Question: I just learnt XSLT today when I wanted to pretty print the playlist export (xml) from itunes. I finally understood how XSLT pertains to XML and how useful it can be. I picked up the code from
<URL>. What I wanted at the end of the display is a sumtotal of all the duration column. I can't figure out how to do that. I've researched on stack overflow and google with no luck so far. The results I have found have been confusing.
So can anybody can help me figure out how to calculate the total of a dynamic/calculated column? see <URL>
Here is the relevant part of the XSLT
'''
<td> <!-- calculating duration : formattime(end | total - start | 0), is there a simpler way to do it? -->
<xsl:variable name="totduration">
<xsl:choose>
<xsl:when test="string(number(following-sibling::Start_Time))='NaN'">
<xsl:value-of select="following-sibling::Stop_Time"/>
</xsl:when>
<xsl:when test="string(number(following-sibling::Stop_Time))='NaN'">
<xsl:value-of select="number(following-sibling::Total_Time) - number(following-sibling::Start_Time)"/>
</xsl:when>
<xsl:otherwise>
<xsl:value-of select="number(following-sibling::Stop_Time) - number(following-sibling::Start_Time)"/>
</xsl:otherwise>
</xsl:choose>
</xsl:variable>
<!-- for the javascript approach using jquery. didn't work -->
<span class="sumData" style="display:none"> <xsl:value-of select="$totduration"/></span>
<xsl:call-template name="formatTime">
<xsl:with-param name="t" select="$totduration"/>
</xsl:call-template>
</td>
'''
Edit: Clarifying the logic of the duration calculation. Since start and stop are optional, the actual formula is (stop | total) - (start | 0). This means that if neither exists, then duration is identical to length i.e. it plays from start to end! Every song has that property. However if even one of the nodes (start or stop) is defined then the duration can be different from the total length of the song.
some sample XML
'''
<songlist>
<song>
<Track_ID>169</Track_ID>
<Name>AAAAA</Name>
<Album>AAAAA</Album>
<Genre>AAAAA</Genre>
<Start_Time>78000</Start_Time>
<Stop_Time>122000</Stop_Time>
<Total_Time>357537</Total_Time>
</song>
<song>
<Track_ID>174</Track_ID>
<Name>BBBBBB</Name>
<Artist>BBBBBB</Artist>
<Album>BBBBBB</Album>
<Genre>BBBBBB</Genre>
<Stop_Time>120000</Stop_Time>
<Total_Time>275043</Total_Time>
</song>
<song>
<Track_ID>177</Track_ID>
<Name>CCCCCC</Name>
<Artist>CCCCCC</Artist>
<Album>CCCCCC</Album>
<Genre>CCCCCC</Genre>
<Stop_Time>62000</Stop_Time>
<Total_Time>287738</Total_Time>
</song>
<song>
<Track_ID>180</Track_ID>
<Name>DDDDDDD</Name>
<Artist>DDDDDDD</Artist>
<Album>DDDDDDD</Album>
<Genre>DDDDDDD</Genre>
<Start_Time>43000</Start_Time>
<Total_Time>400274</Total_Time>
</song>
'''
This is the output

The Desired Output as it would appear at the bottom of the duration column (i.e. sum of all duration):
'''
Total Playtime Duration - 9:43
'''
Also is there a better way (that what is shown above) to do this formula in xslt? I am currently using 'xsl:choose' to check for NaNs and use the alternative accordingly. I can't help but think that there has to be a better way.
'''
formattime((stop | total) - (start | 0))
'''
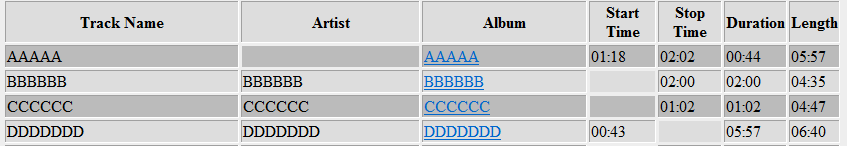
Answer: This should give you exactly what you are looking for:
'''
<xsl:variable name="total" select="
sum(song[Stop_Time &gt; 0]/Stop_Time | song[not(Stop_Time &gt; 0)]/Total_Time)
-
sum(song/Start_Time)
" />
'''
For your XML sample this evaluates to '583274', i.e. '9m, 43s'.